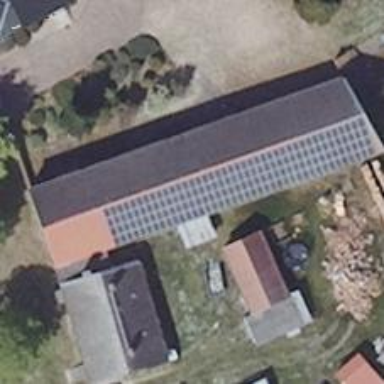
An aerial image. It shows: Solar photovoltaic panel generator producing electricity as small installation.